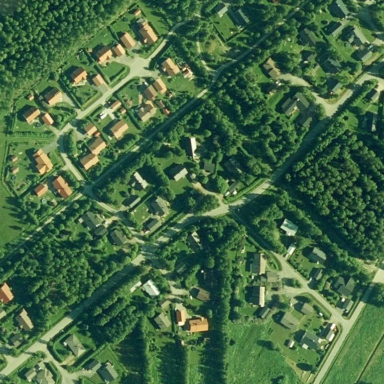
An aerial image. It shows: Residential area.